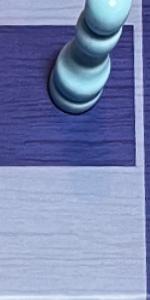
Label: Empty